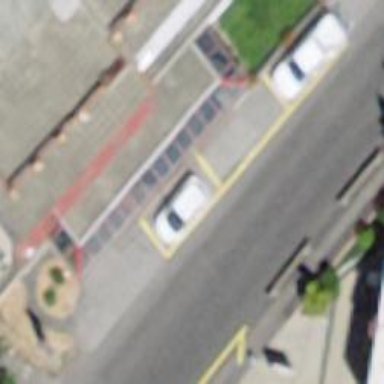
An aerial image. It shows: Parking area with parking spaces.